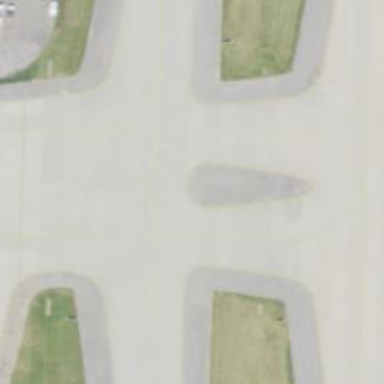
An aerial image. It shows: View of taxiway at the airport.